Field crop: maize
Growth stage: 1
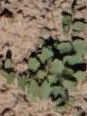
Species: convolvulus